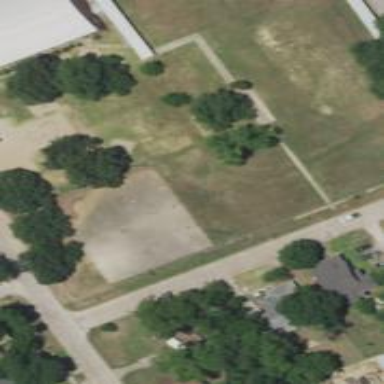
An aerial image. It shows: Paved basketball court in leisure land pitch.